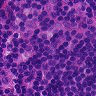
Metastatic tissue present: no